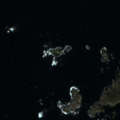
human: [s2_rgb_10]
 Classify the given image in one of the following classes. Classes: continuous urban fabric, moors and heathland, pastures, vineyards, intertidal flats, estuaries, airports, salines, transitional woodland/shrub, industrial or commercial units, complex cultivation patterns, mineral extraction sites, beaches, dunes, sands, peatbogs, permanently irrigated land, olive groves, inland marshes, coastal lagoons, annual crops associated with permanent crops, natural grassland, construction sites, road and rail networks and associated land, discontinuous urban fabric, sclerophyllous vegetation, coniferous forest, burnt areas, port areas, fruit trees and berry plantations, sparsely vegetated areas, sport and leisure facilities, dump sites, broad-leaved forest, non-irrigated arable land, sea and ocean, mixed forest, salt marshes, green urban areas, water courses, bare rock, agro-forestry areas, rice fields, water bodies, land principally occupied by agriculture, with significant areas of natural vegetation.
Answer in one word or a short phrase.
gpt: sea and ocean